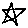
Label: star